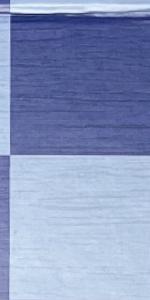
Label: Empty